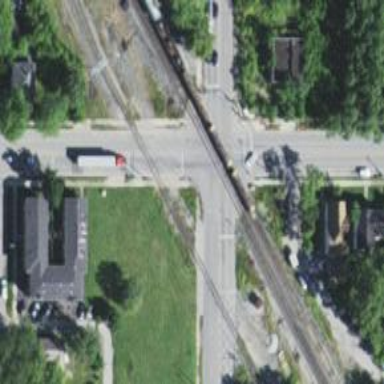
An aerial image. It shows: Railway crossing.